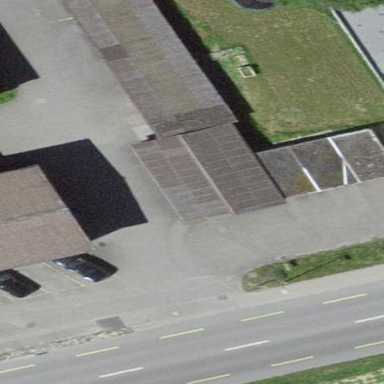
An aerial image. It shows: Garage.